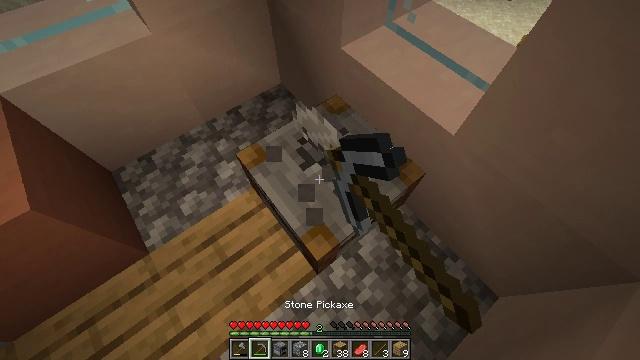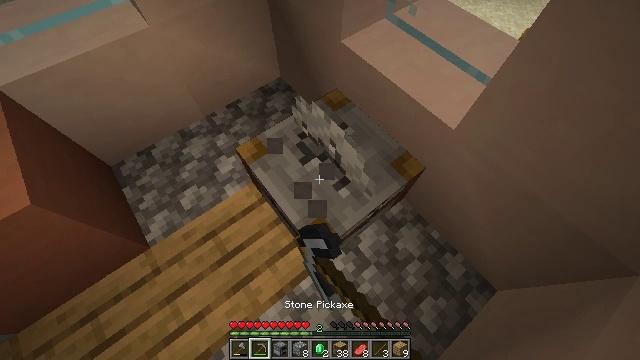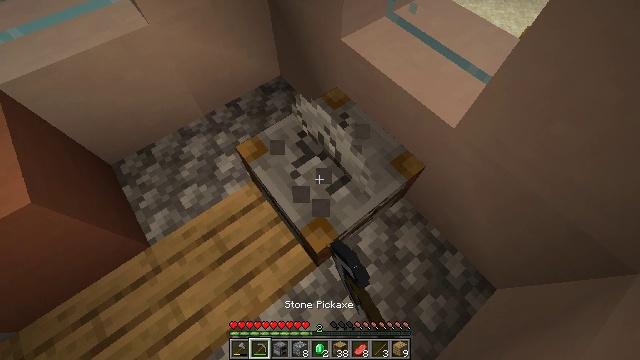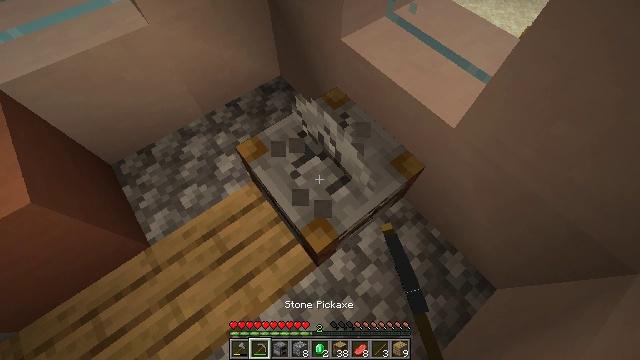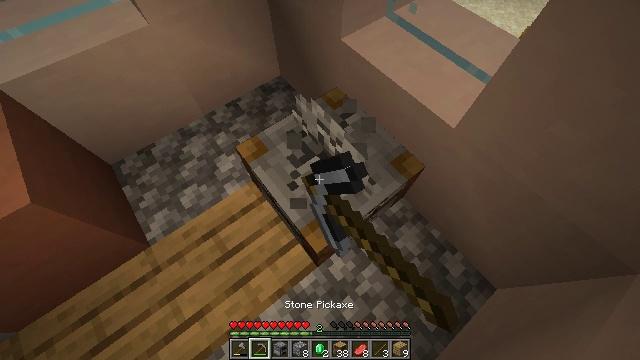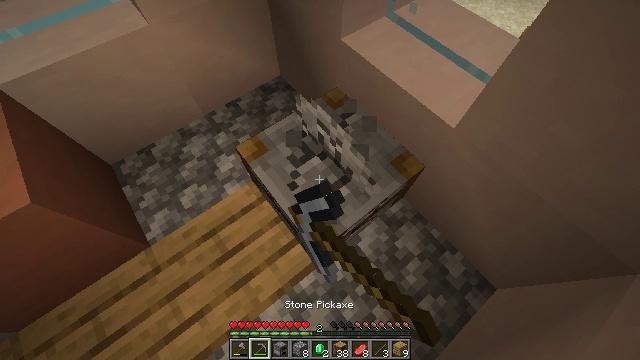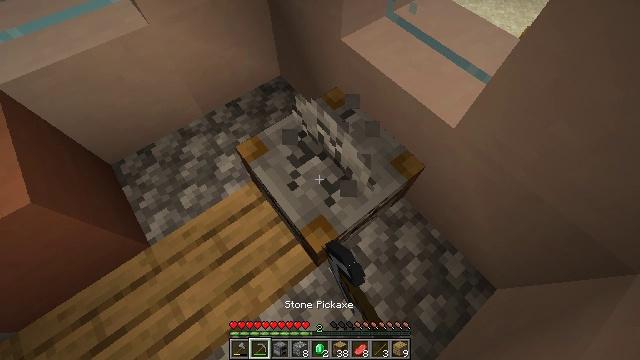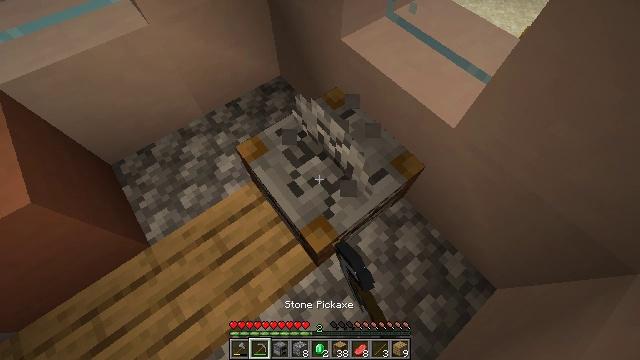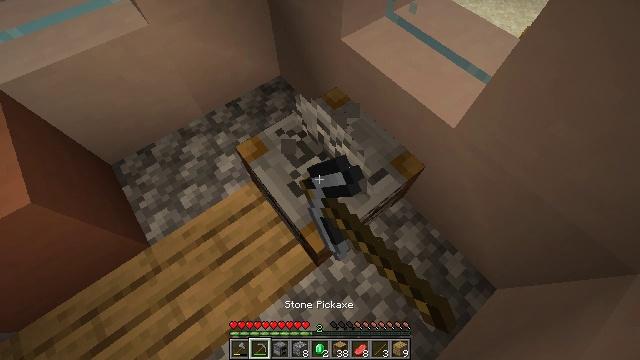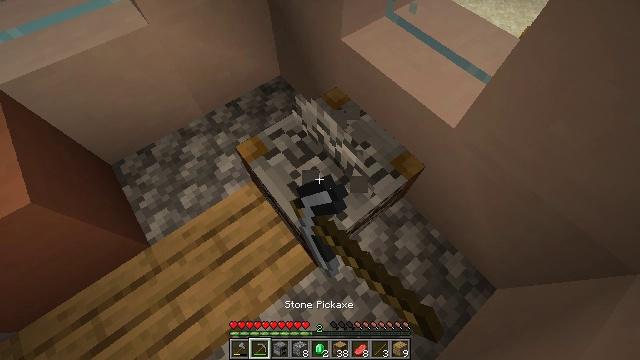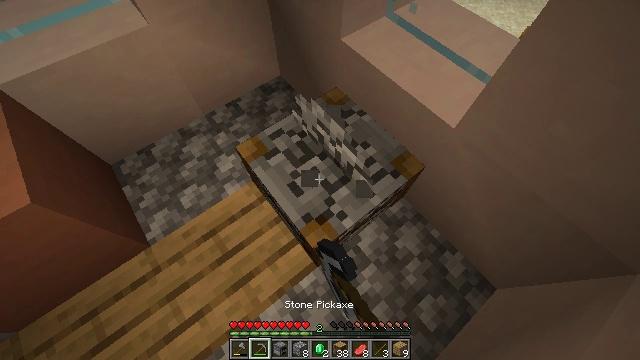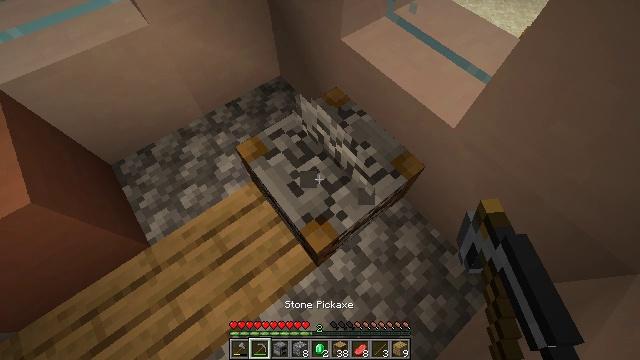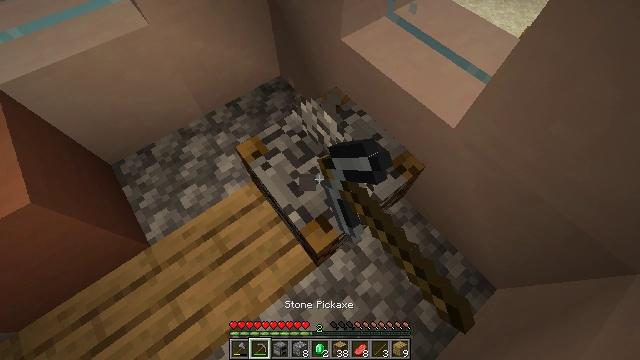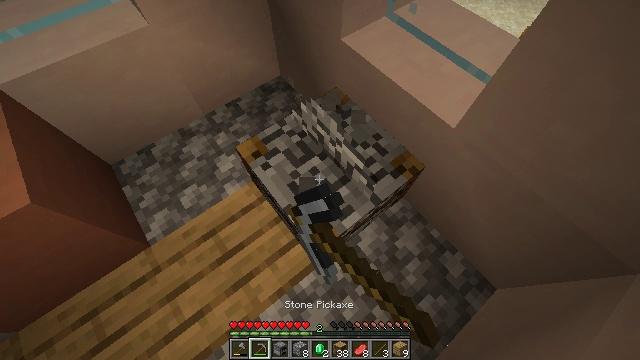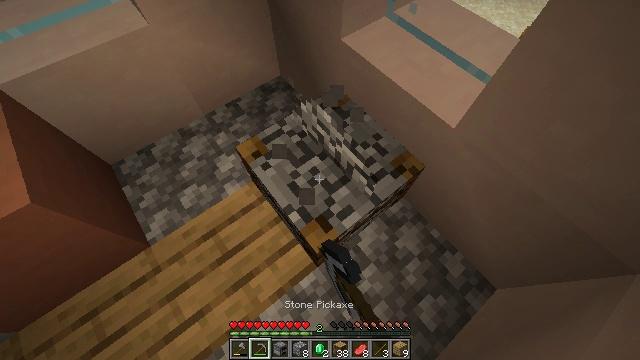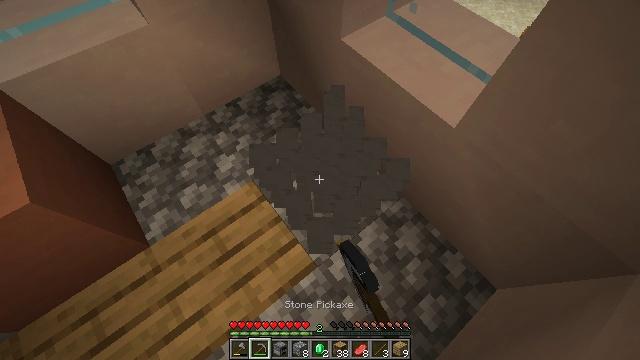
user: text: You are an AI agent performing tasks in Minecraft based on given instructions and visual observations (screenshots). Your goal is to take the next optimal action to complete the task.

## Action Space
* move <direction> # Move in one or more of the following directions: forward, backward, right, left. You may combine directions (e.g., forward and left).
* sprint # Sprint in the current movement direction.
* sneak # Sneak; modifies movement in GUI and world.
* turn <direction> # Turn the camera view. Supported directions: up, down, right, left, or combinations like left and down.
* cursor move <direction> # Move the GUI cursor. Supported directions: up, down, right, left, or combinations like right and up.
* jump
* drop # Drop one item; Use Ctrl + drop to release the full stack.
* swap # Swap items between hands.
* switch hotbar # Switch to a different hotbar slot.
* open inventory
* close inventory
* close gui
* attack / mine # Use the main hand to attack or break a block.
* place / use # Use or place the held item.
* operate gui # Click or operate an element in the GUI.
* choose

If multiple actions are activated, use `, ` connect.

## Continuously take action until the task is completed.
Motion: motion action
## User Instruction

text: Left click on the stonecutter to break it.
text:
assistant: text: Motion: turn down, attack / mine
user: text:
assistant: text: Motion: attack / mine
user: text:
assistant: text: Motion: attack / mine
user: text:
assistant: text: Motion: attack / mine
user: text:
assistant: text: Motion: attack / mine
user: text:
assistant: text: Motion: attack / mine
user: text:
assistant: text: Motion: attack / mine
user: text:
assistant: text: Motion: attack / mine
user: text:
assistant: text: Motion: attack / mine
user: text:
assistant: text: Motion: attack / mine
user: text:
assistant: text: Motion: attack / mine
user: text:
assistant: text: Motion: attack / mine
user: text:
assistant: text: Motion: attack / mine
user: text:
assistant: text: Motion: attack / mine
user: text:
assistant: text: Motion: attack / mine
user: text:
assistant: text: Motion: attack / mine
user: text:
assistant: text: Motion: attack / mine
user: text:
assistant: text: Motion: attack / mine
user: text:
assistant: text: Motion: attack / mine
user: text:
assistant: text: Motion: attack / mine